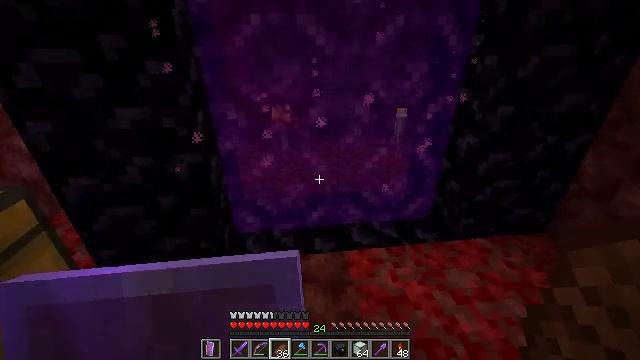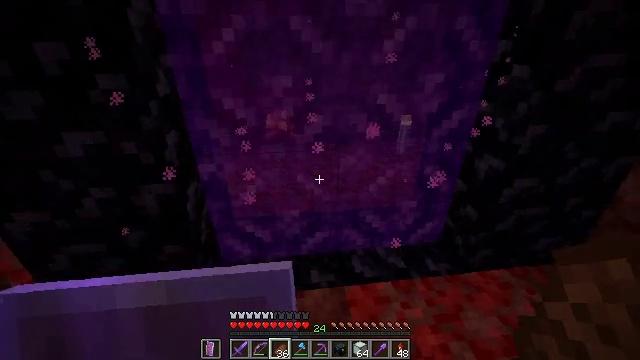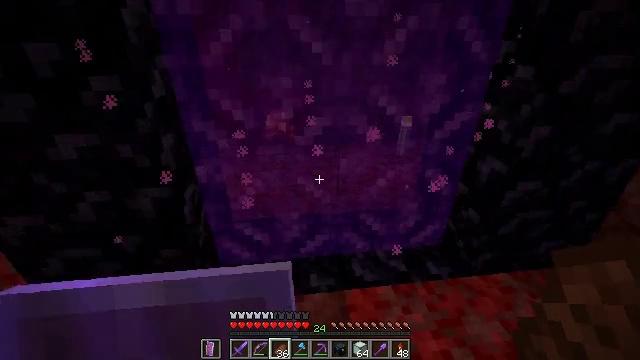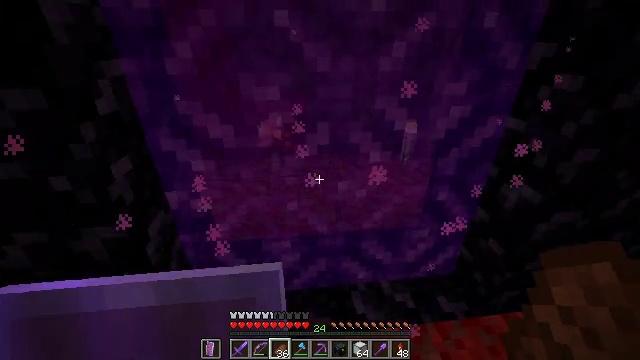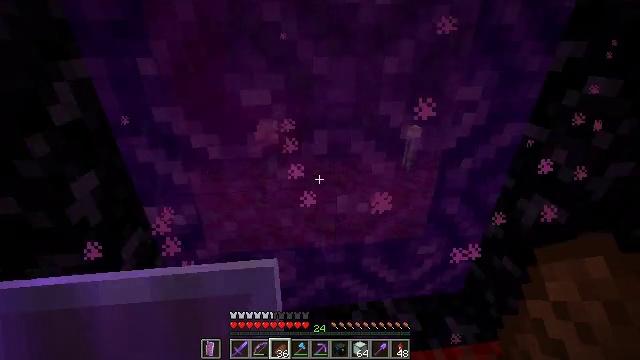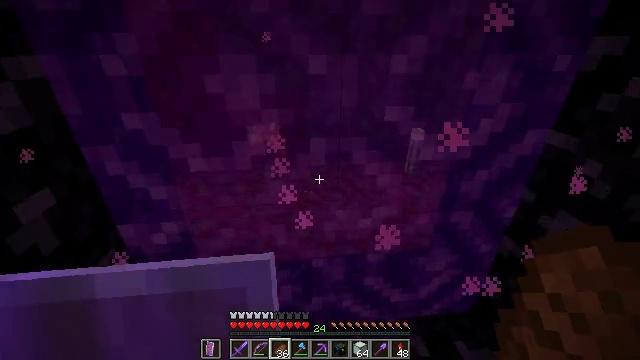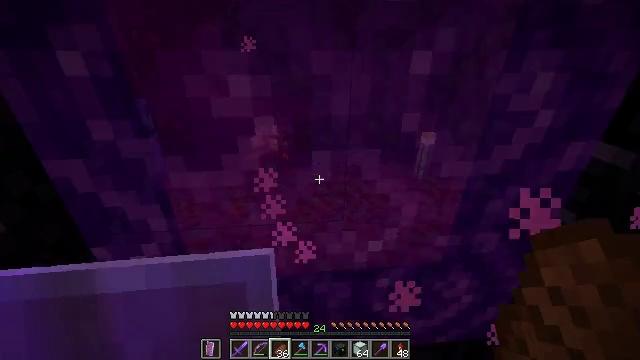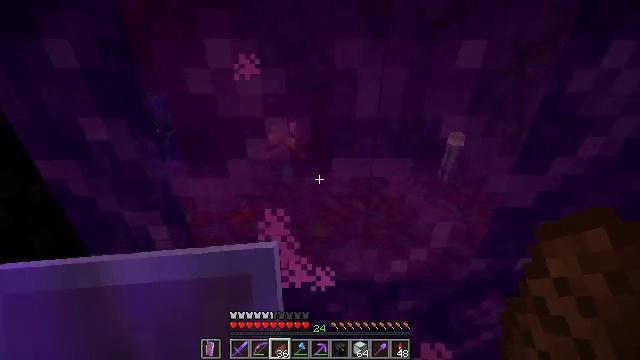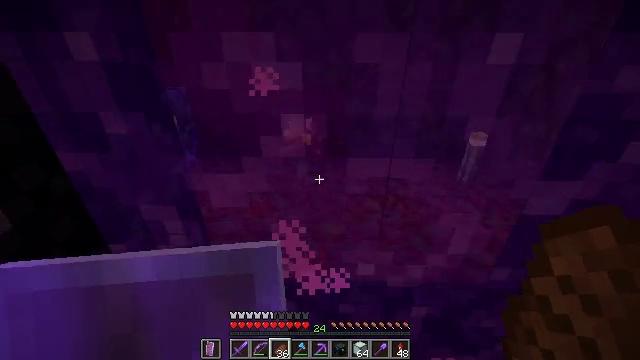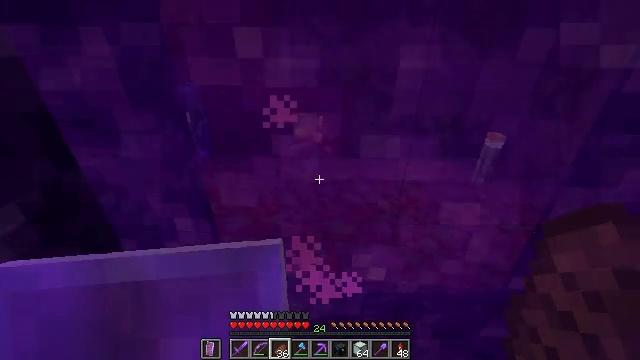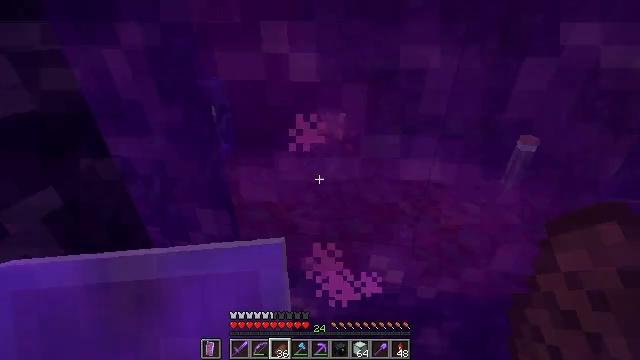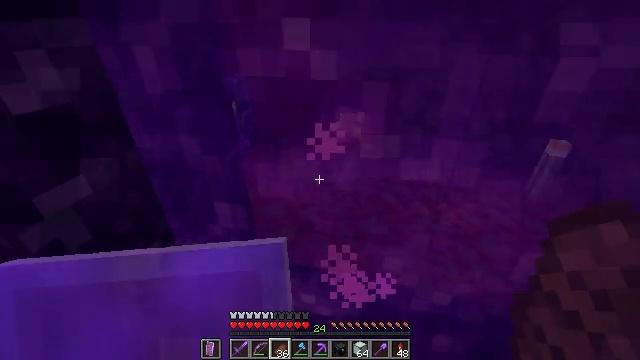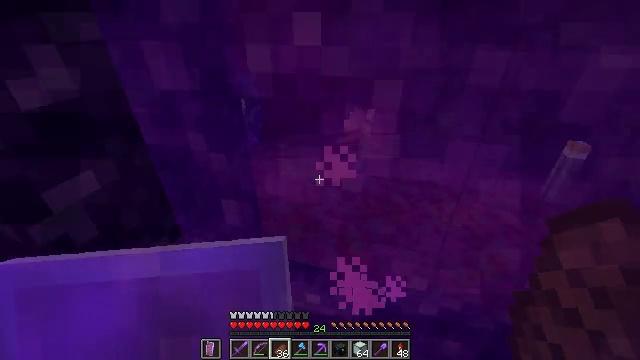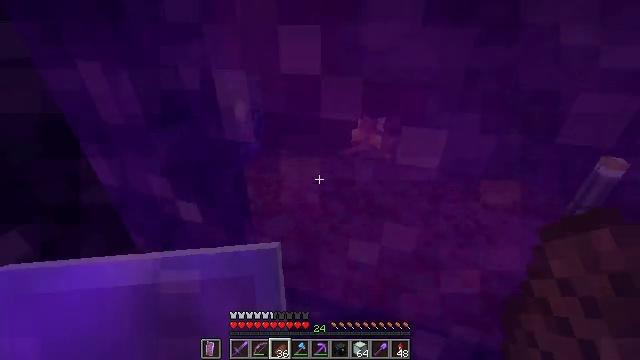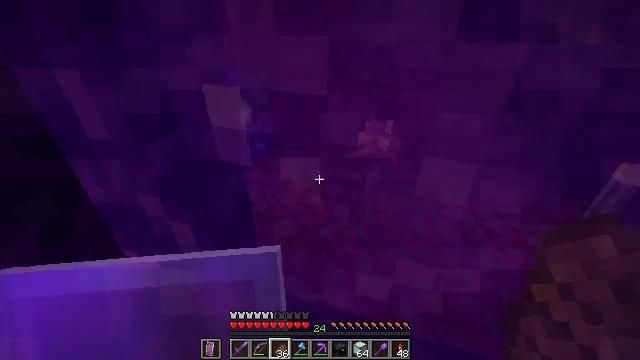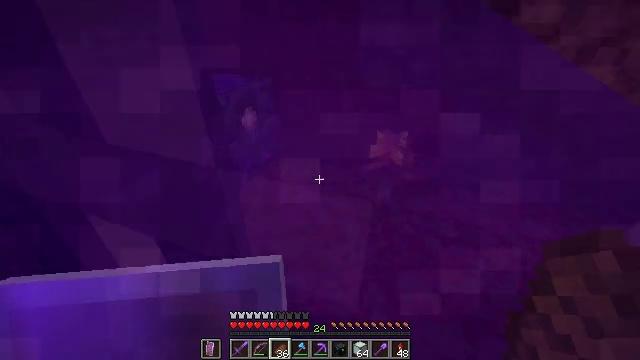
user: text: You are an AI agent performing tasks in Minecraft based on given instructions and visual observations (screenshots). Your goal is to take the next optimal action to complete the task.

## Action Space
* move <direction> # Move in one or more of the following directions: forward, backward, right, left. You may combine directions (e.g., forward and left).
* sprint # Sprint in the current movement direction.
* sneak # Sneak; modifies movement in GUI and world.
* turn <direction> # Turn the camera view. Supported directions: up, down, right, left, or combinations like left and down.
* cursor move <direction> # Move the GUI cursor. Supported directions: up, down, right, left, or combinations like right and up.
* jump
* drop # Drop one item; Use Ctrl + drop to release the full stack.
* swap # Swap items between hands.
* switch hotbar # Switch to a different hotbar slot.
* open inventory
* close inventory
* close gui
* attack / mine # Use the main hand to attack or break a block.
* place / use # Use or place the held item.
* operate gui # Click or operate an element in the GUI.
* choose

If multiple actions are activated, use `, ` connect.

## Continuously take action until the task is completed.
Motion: motion action
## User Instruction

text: Combat the sheep.
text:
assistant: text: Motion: move forward
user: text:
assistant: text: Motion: move forward
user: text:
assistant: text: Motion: move forward
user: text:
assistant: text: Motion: move forward
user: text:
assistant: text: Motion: move forward
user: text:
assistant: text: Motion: turn left
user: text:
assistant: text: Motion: turn left
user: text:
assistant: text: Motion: turn left
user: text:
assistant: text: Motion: turn left
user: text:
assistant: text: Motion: turn left
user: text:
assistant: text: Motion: turn left
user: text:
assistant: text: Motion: move forward, turn left
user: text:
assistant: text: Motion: move forward, turn left
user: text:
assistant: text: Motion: move forward, turn left
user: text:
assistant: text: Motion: move forward, turn left
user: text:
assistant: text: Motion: turn left and down
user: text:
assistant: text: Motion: turn left and down
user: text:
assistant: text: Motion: turn left and down
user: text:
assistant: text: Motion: turn left and down
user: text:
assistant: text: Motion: no_op
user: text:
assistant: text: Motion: no_op
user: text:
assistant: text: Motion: no_op
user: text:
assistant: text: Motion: no_op
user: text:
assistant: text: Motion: no_op
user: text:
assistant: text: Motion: no_op
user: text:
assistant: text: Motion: no_op
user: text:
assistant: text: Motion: no_op
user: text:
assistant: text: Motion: no_op
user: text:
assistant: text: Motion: no_op
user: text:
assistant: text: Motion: no_op